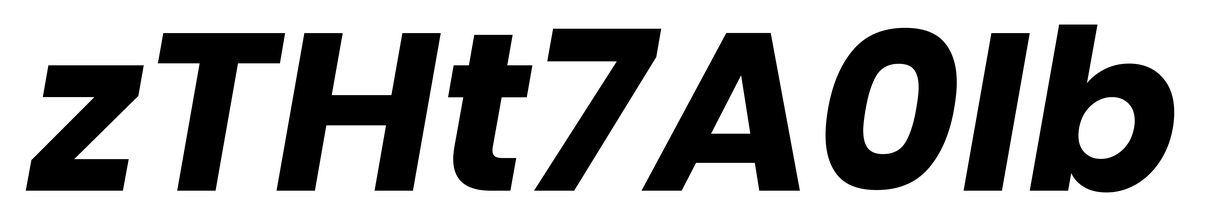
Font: Poppins-BoldItalic